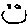
Label: smiley face